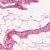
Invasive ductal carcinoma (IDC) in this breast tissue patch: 0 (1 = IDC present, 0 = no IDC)